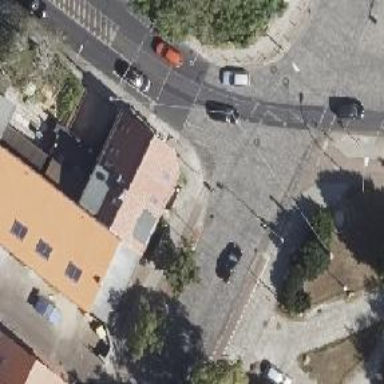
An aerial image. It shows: Crossing with traffic signals.